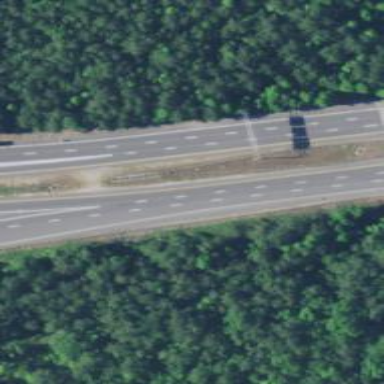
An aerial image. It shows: Motorway.